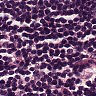
Metastatic tissue present: no